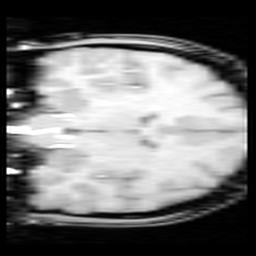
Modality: inplaneT1
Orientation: coronal
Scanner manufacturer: ge
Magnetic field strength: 3 T
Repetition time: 0.325 s
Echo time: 0.003412 s